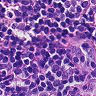
Metastatic tissue present: no